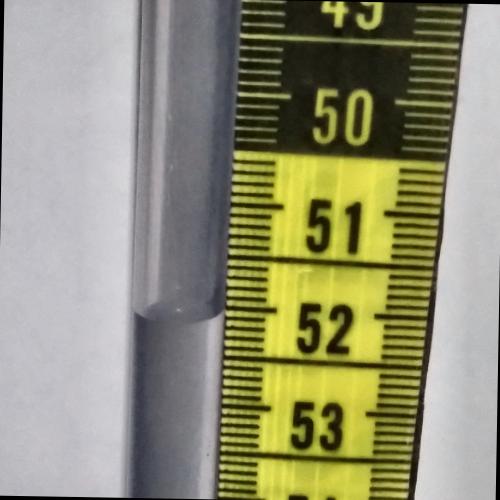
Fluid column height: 52.1 cm